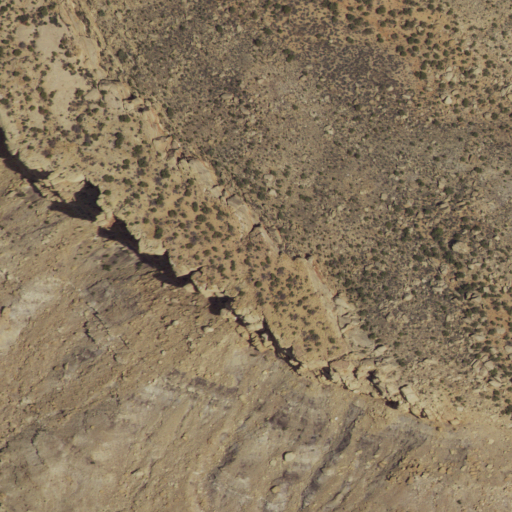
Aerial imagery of cape in New Mexico named Heifer Point containing only shrub